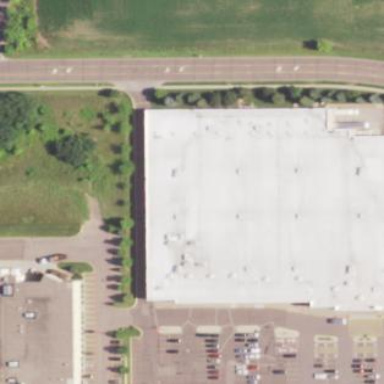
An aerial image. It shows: Department store building.